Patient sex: M
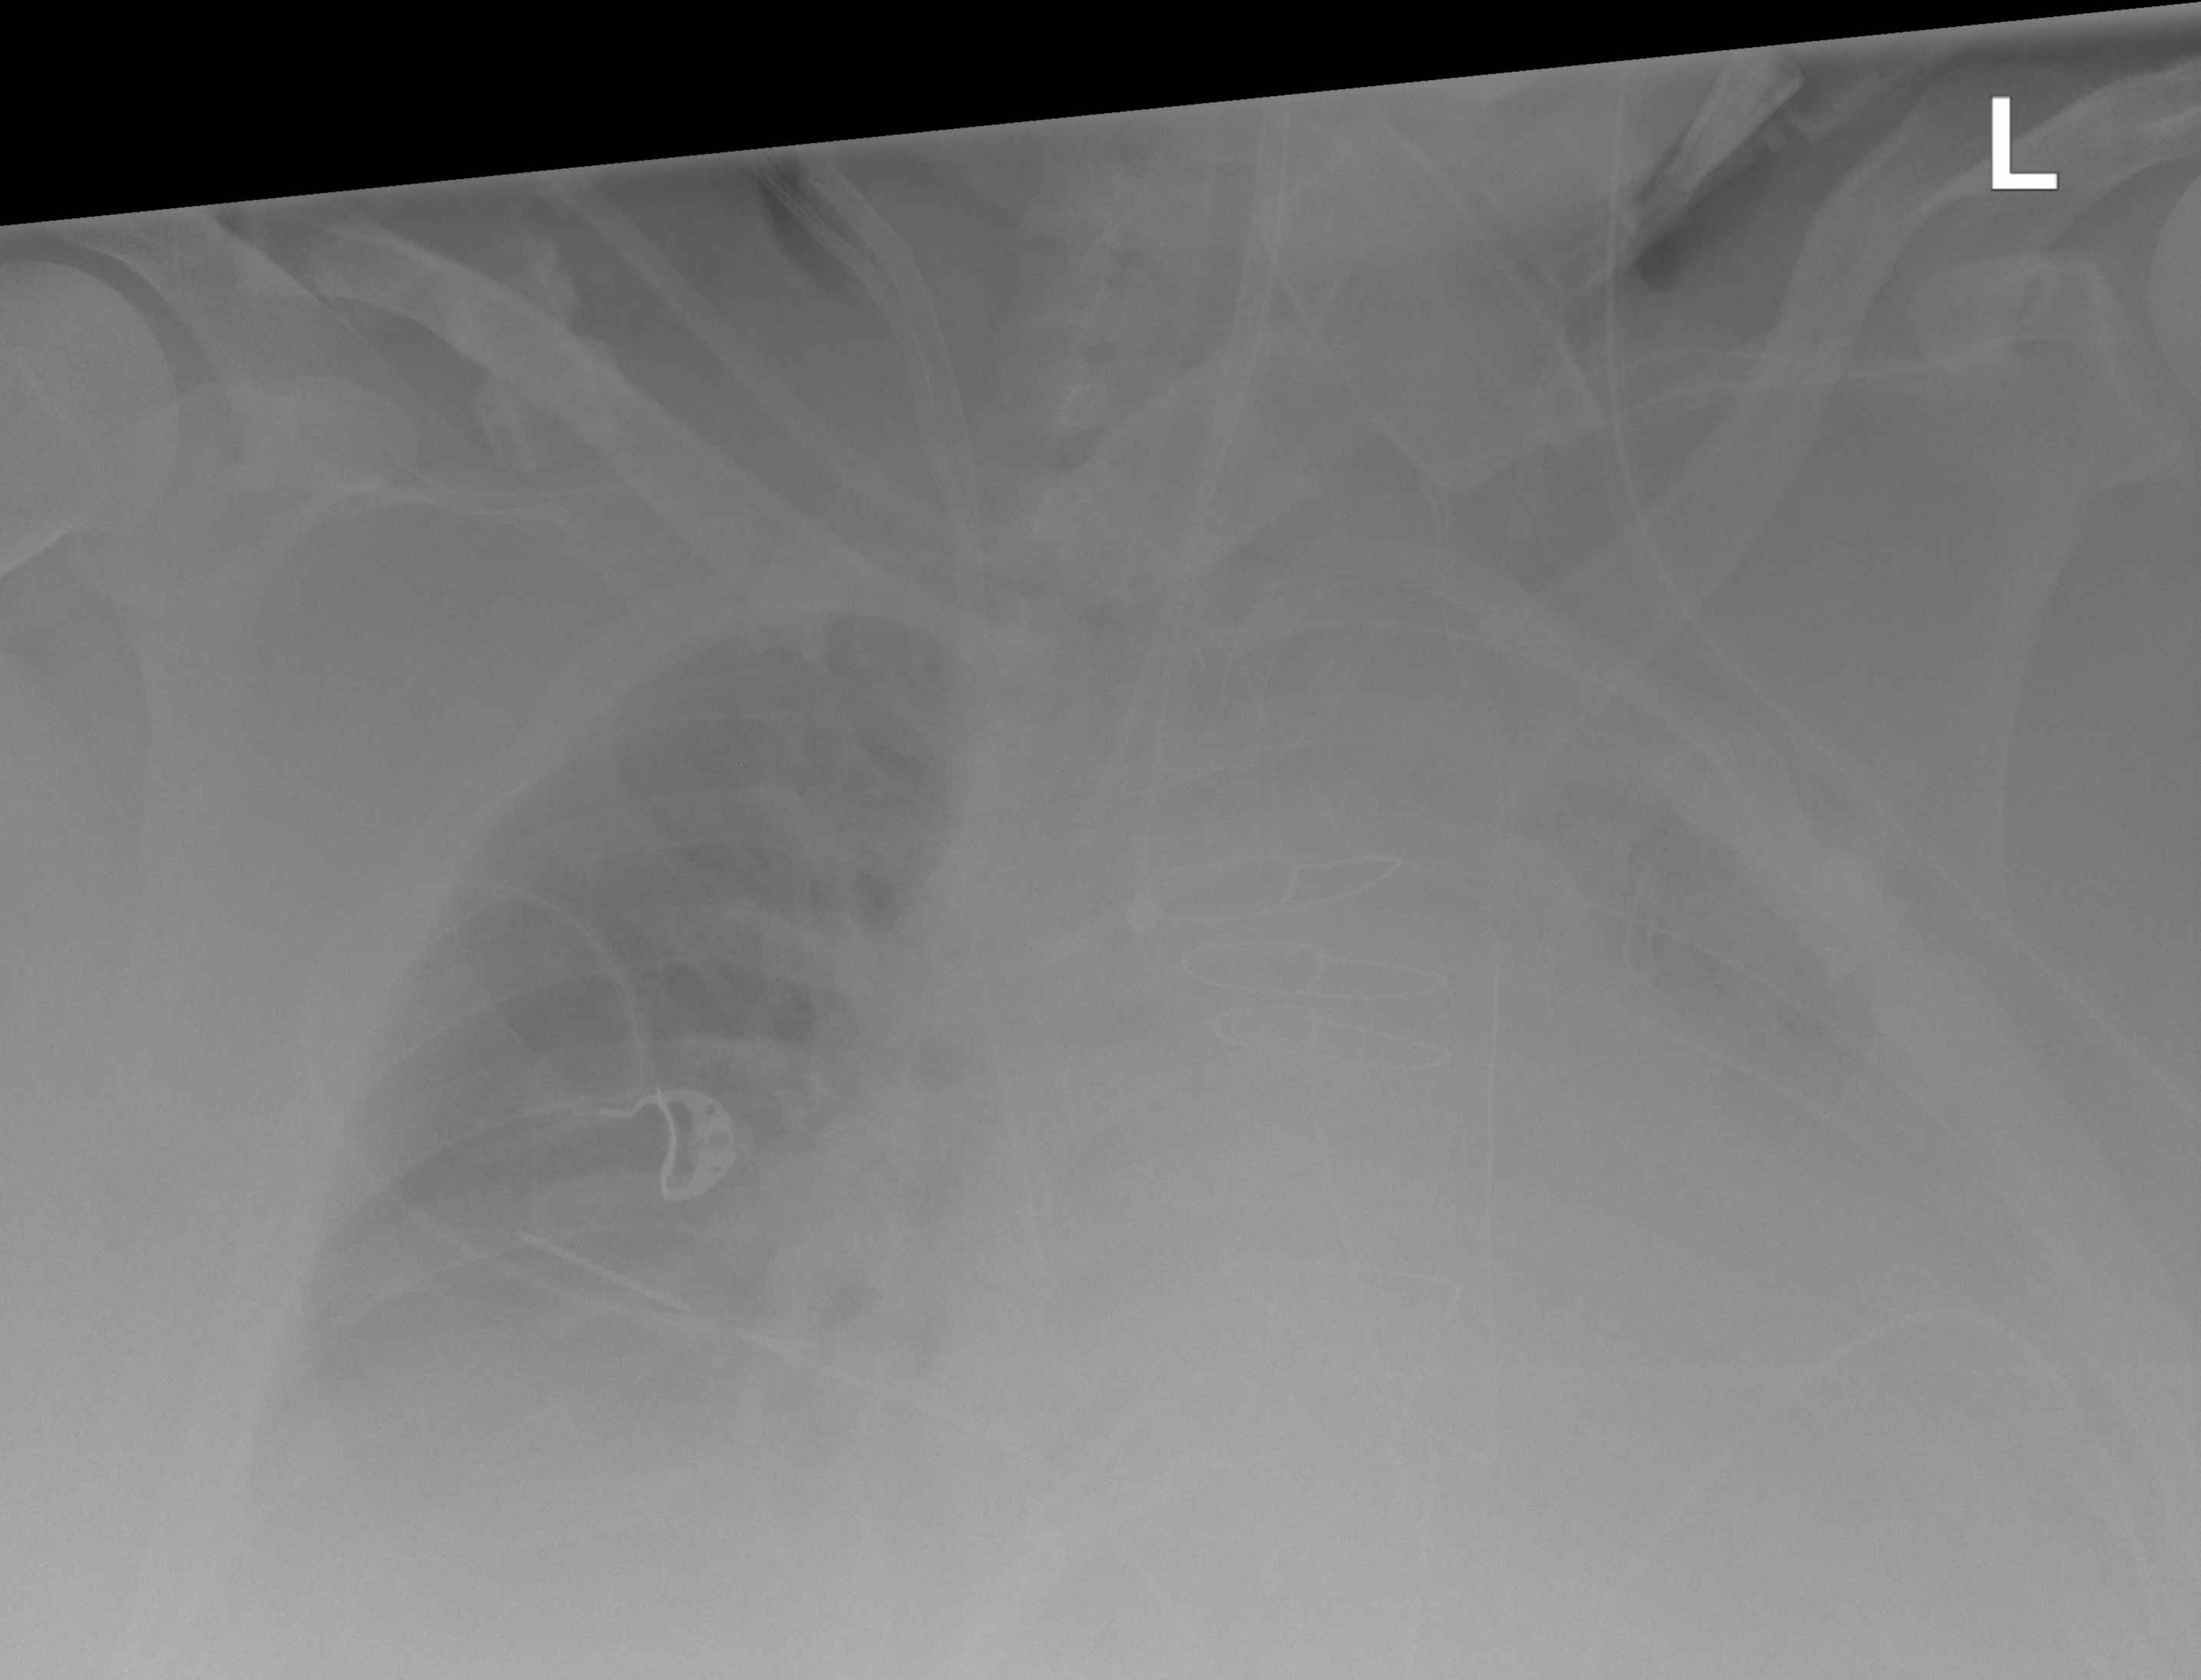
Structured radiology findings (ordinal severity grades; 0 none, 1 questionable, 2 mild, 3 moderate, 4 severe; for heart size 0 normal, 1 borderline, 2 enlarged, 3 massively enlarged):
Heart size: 2
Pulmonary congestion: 2
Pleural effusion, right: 2
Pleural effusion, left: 3
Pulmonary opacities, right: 0
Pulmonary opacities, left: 0
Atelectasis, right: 2
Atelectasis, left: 2